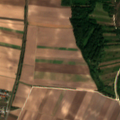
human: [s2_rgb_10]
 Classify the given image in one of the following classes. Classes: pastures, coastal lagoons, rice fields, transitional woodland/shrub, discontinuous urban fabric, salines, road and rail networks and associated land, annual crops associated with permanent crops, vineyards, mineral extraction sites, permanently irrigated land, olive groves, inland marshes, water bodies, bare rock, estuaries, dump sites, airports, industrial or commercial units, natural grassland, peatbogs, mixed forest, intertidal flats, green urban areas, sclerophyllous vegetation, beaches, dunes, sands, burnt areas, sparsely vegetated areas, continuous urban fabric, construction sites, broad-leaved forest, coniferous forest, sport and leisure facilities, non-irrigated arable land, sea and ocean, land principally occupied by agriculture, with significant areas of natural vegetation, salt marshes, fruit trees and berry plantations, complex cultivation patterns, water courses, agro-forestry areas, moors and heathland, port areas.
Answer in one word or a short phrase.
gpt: discontinuous urban fabric, non-irrigated arable land, land principally occupied by agriculture, with significant areas of natural vegetation, broad-leaved forest